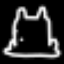
Label: frog